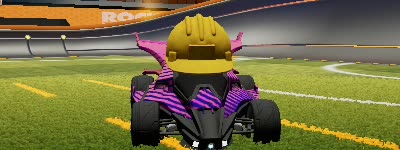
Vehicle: aftershock